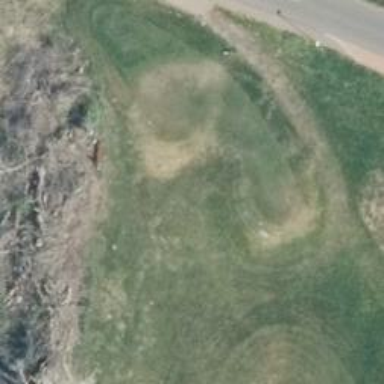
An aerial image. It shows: Golf tee.